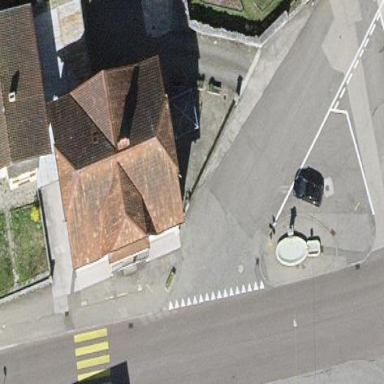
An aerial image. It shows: Restaurant in building.